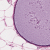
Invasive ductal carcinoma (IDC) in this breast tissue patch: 0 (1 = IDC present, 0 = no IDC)